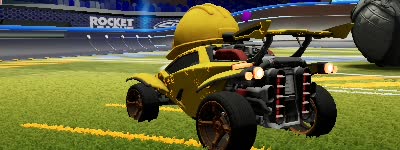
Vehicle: octane